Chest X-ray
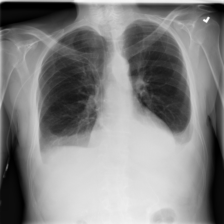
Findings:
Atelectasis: negative
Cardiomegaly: negative
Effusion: positive
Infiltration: negative
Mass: negative
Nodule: negative
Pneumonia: negative
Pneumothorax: negative
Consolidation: negative
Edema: negative
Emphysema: negative
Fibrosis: negative
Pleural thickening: negative
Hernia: negative